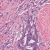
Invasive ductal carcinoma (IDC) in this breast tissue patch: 1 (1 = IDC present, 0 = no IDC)